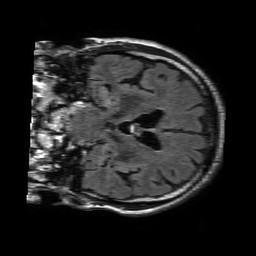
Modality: FLAIR
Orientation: coronal
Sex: male
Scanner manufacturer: philips
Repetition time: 11 s
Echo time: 0.125 s